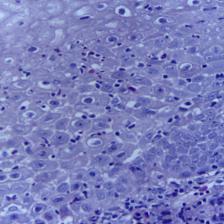
Diagnosis: OSCC